Question: I have time series for tide data:
> 2013-06-01 00:00 1.6980
2013-06-01 00:10 1.6880
2013-06-01 00:20 1.6850
2013-06-01 00:30 1.6900
2013-06-01 00:40 1.7030
2013-06-01 00:50 1.7230
2013-06-01 01:00 1.7510
2013-06-01 01:10 1.7870
2013-06-01 01:20 1.8290
2013-06-01 01:30 1.8790
2013-06-01 01:40 1.9350
2013-06-01 01:50 1.9970
2013-06-01 02:00 2.0650
2013-06-01 02:10 2.1380
2013-06-01 02:20 2.2160
2013-06-01 02:30 2.2990
2013-06-01 02:40 2.3860
2013-06-01 02:50 2.4760
etc ...
How to put a marker on the line if I know the Day of Year and time (hh mm)
(for example: let say I want to put marker on DoY 165 00 00)
So for I can only plot this time series. Here is my script:
> set term png size 600,180 font "Helvetica" 10
set style fill transparent solid 0.5 noborder
set output "time_series.png"
set xdata time
set timefmt "%Y-%m-%d %H:%M"
set xrange ["2013-06-09":"2013-06-20"]
set xtics format "%j"
set style line 2 lc rgb 'red' pt 7 # circle
plot "Tide_Obsv.txt" u 1:3 w lines ls 2 notitle
The result that I want is something like this:

Any helps would be greatly appreciated.
Thanks guys.
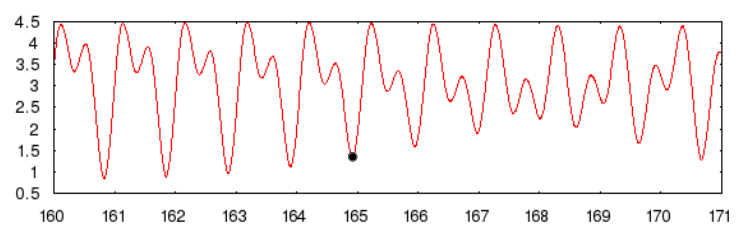
Answer: You can use 'strptime' to calculate the timestamp which corresponds to the selected day of the year:
'''
t = strptime('%j %Y', '<PHONE>')
'''
and then plot a single point where the timestamp of your data equals the calculated timestamp:
'''
set xdata time
set timefmt "%Y-%m-%d %H:%M"
set xrange ["2013-06-01":"2013-06-20"]
set xtics format "%j"
set style line 2 lc rgb 'red' pt 7 # circle
t = strptime('%j %Y', "<PHONE>")
plot "Tide_Obsv.txt" u 1:3 w lines ls 2 notitle, "Tide_Obsv.txt" u 1:(timecolumn(1) == t ? $3 : 1/0) with points pt 7
'''
Note, that for this to work your data file must contain a corresponding time value at 00:00.
For gnuplot 5.0 the 'timecolumn' function has changed a bit and you would need to use 'timecolumn(1, '%Y-%m-%d %H:%M')'.